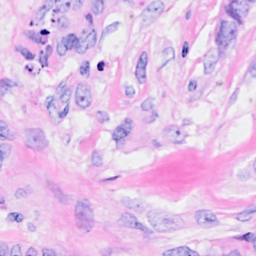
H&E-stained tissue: Breast